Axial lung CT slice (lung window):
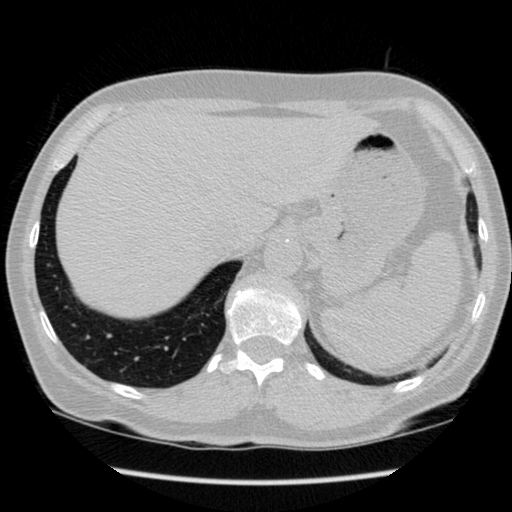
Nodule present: no